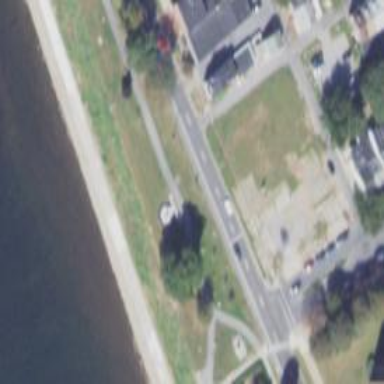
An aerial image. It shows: Memorial site with historic significance.